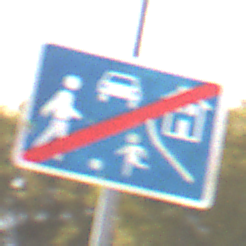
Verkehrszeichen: EndeVerkehrsberuhigterBereich
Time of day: MorningAfternoon
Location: Outdoor (Suburban)
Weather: PartlyCloudy
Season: NotSpecified
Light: Natural